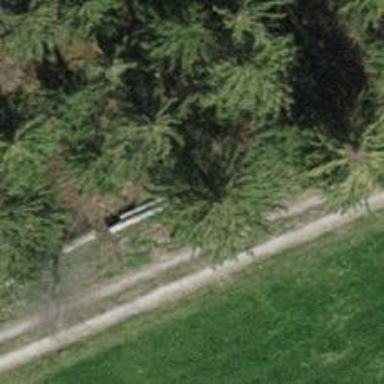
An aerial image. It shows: Ditch in the surroundings.